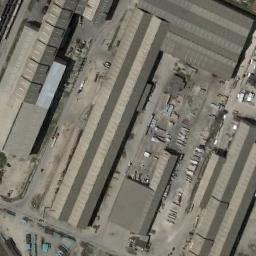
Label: industrial_area